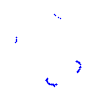
Particle: kaon